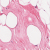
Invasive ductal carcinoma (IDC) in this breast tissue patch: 0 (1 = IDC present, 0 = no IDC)